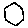
Label: hexagon